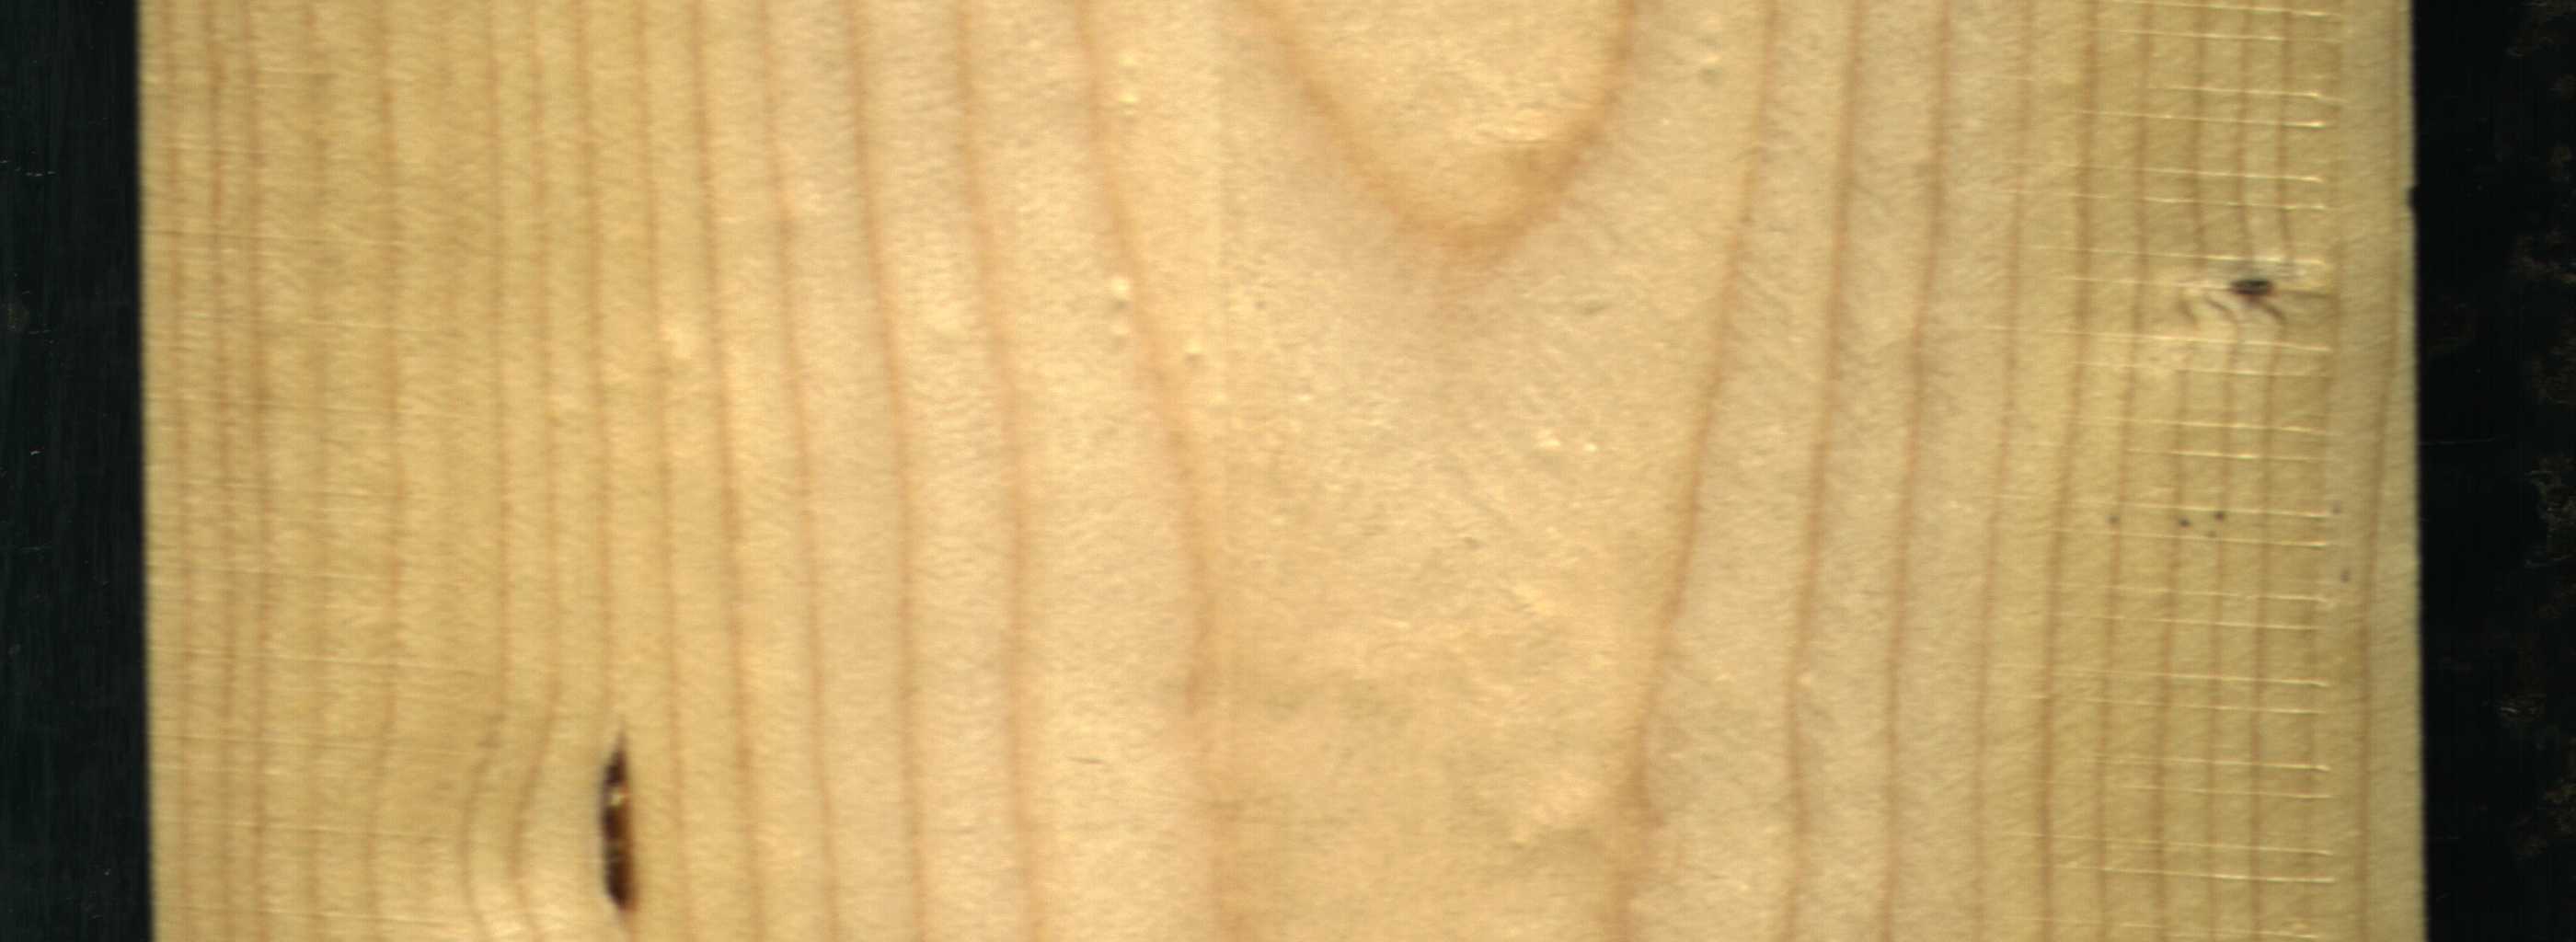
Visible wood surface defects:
resin
Live_Knot